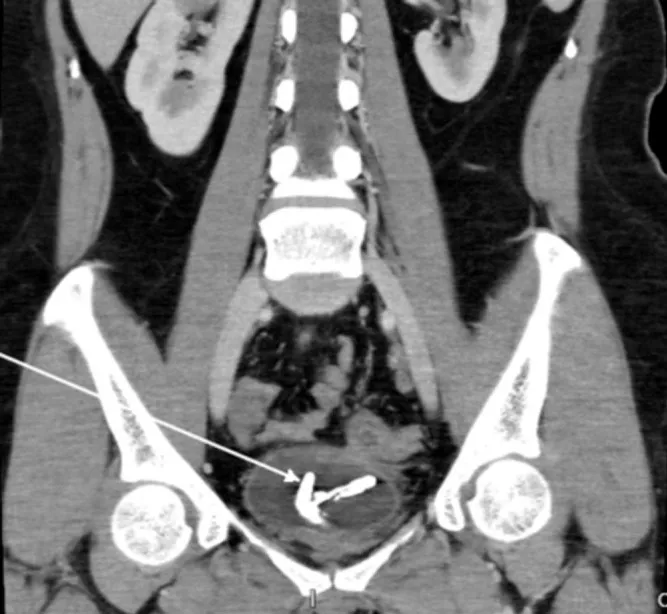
CT scan revealed an encrustation of IUD in the bladder.
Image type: radiology (ct)